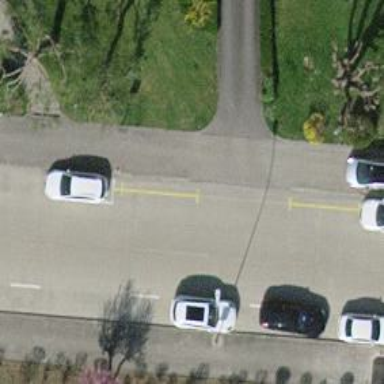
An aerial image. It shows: Asphalt footpath with unmarked crossing.